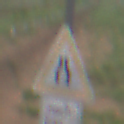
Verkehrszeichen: VerengteFahrbahn
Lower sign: LaengeEinerStrecke3
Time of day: SunriseSunset
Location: Outdoor (Nature)
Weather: PartlyCloudy
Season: NotSpecified
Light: Natural